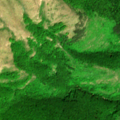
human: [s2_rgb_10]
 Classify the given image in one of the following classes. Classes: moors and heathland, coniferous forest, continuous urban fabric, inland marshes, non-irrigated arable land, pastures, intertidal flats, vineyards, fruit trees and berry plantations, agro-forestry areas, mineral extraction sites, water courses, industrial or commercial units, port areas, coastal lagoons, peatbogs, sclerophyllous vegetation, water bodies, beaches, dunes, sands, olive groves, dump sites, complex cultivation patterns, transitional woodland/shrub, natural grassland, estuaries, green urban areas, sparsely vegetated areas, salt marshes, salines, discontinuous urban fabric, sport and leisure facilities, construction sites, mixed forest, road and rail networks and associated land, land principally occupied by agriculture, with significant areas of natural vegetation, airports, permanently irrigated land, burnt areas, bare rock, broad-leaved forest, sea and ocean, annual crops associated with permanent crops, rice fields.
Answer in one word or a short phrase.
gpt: broad-leaved forest, natural grassland